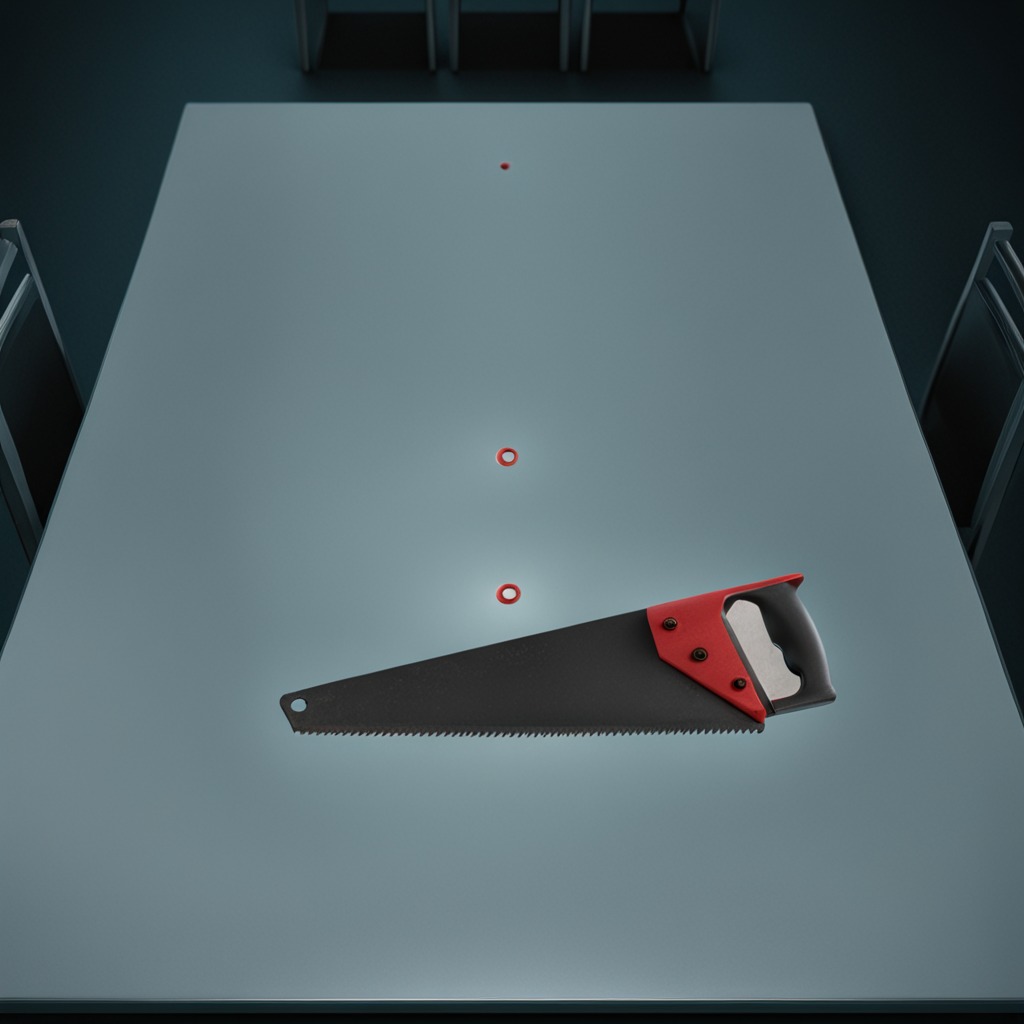
A metal saw is lying on the table in a railway signal maintenance room.